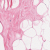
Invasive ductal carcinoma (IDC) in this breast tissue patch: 0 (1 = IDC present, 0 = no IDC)